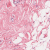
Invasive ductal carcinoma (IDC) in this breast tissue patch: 0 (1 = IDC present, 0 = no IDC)